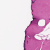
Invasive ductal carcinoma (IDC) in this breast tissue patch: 0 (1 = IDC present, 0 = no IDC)